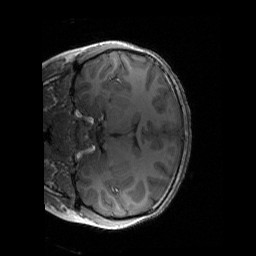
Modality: T1w
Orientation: coronal
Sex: female
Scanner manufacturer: siemens
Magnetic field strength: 3 T
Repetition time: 1.9 s
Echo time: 0.00243 s